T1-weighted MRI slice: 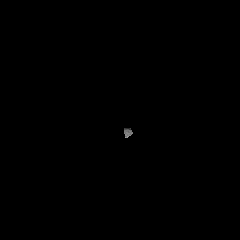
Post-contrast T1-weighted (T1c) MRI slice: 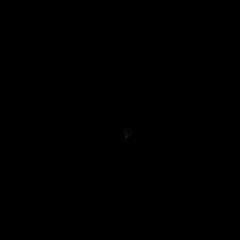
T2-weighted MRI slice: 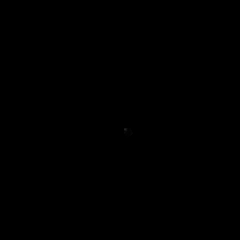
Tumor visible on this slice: no